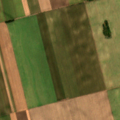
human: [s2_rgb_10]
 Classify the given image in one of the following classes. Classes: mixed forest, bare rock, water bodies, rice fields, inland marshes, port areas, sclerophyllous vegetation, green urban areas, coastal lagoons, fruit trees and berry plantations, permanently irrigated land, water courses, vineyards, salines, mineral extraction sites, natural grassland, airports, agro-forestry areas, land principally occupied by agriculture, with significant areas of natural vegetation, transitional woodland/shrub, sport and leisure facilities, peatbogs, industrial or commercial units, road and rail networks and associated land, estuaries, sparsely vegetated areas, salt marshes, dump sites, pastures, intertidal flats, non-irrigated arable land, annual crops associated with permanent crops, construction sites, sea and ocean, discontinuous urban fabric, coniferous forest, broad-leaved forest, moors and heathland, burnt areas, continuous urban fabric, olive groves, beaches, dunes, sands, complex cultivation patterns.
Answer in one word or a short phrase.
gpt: non-irrigated arable land